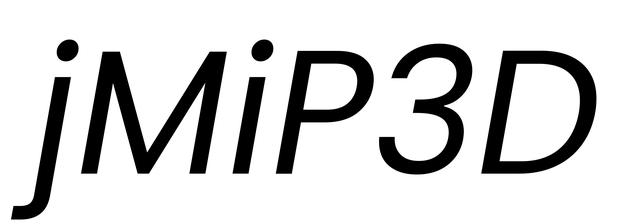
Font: Poppins-Italic